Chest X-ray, PA view. Patient: 12 years old, sex M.
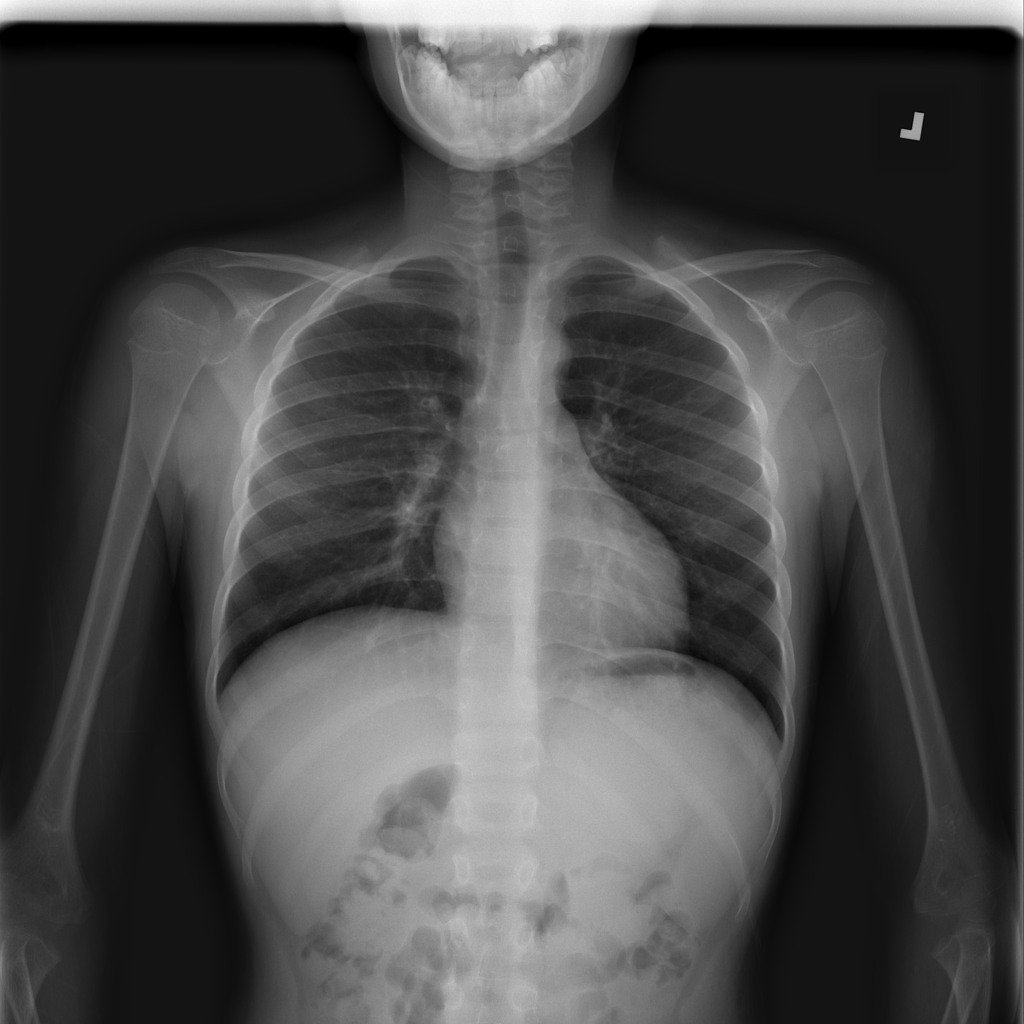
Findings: No Finding